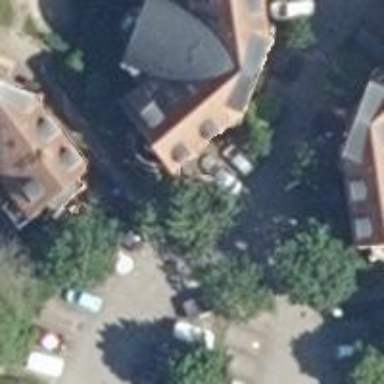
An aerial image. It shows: Living street.